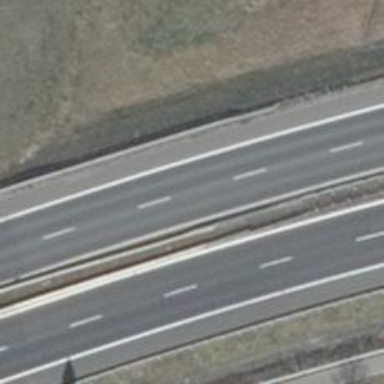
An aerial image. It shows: Asphalt motorway with primary highway classification.